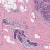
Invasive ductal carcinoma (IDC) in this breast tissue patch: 1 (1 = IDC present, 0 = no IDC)